Interaction volume radius: 10 \u00c5
Interaction volume height: 10 \u00c5
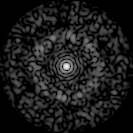
Disorder parameter: 0.8217